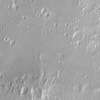
Label: not_dusty